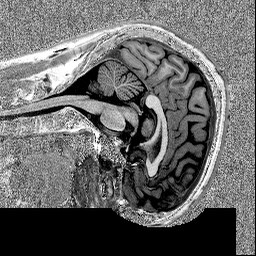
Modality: MP2RAGE
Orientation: sagittal
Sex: male